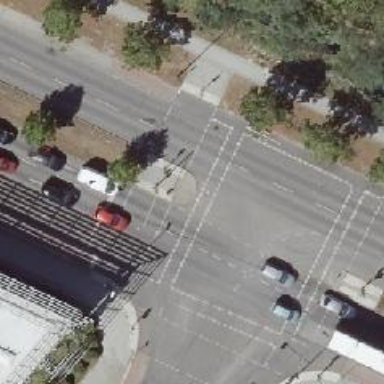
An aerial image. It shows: Asphalt cycleway with separate sidewalk. The cycleway has crossing with traffic signals.